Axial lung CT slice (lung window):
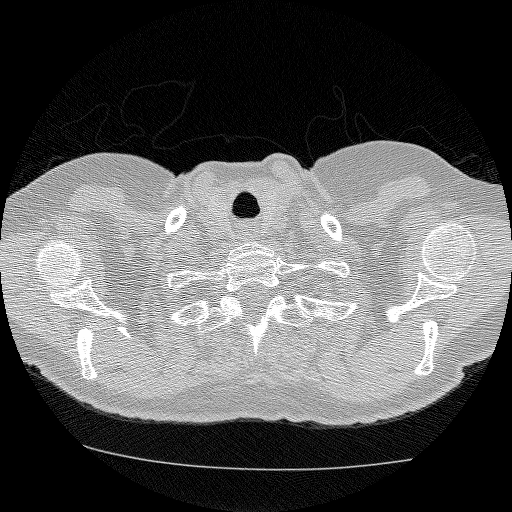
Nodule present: no